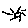
Label: sun